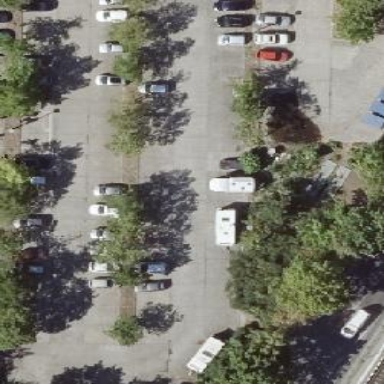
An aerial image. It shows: Parking area with surface.